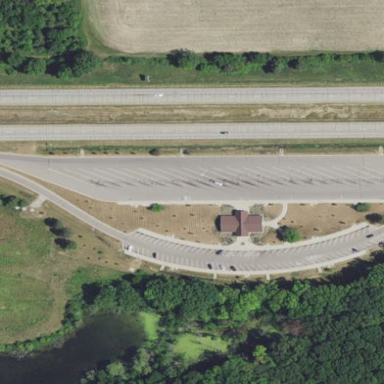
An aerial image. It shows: Rest area on the road.